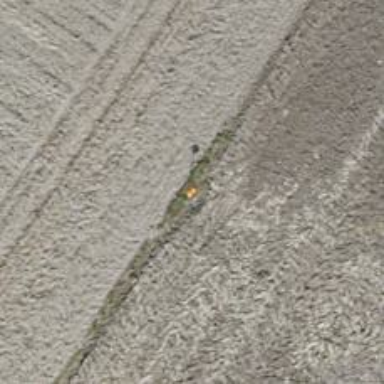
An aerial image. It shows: Aerial marker colored orange.